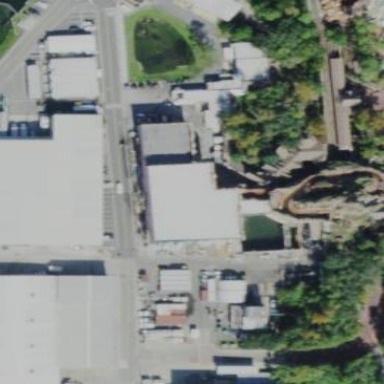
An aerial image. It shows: Building.